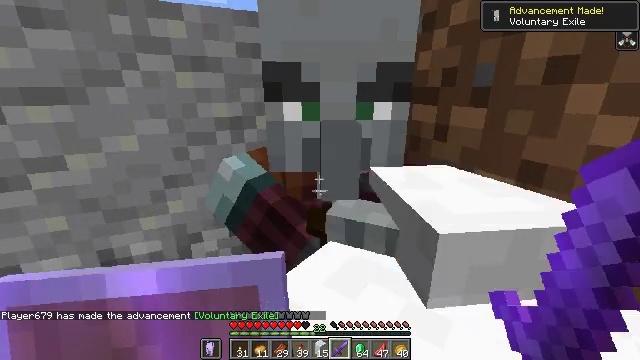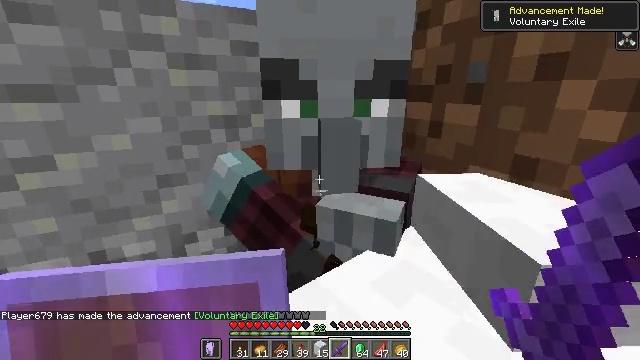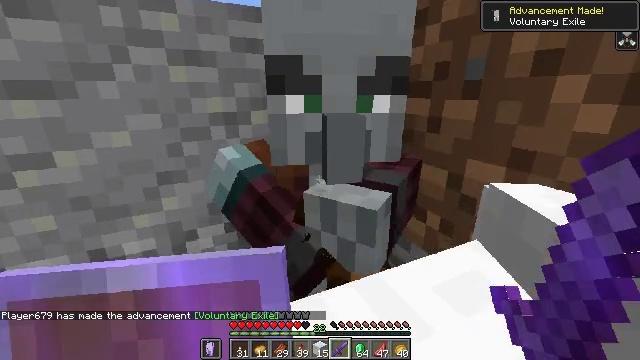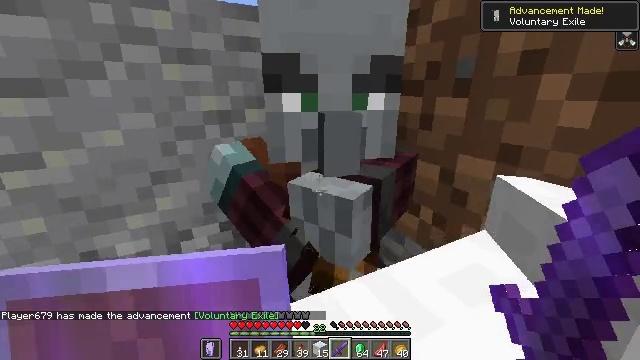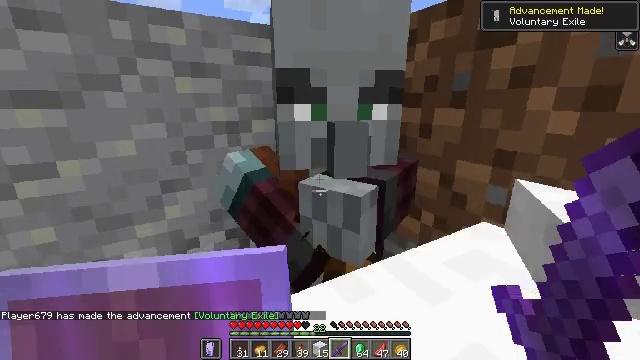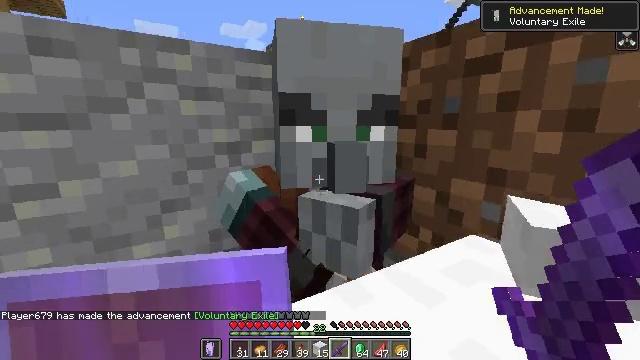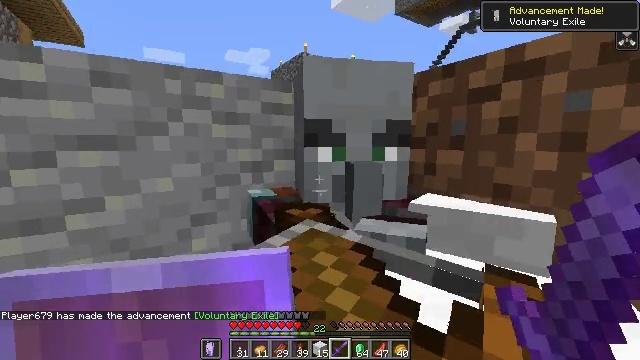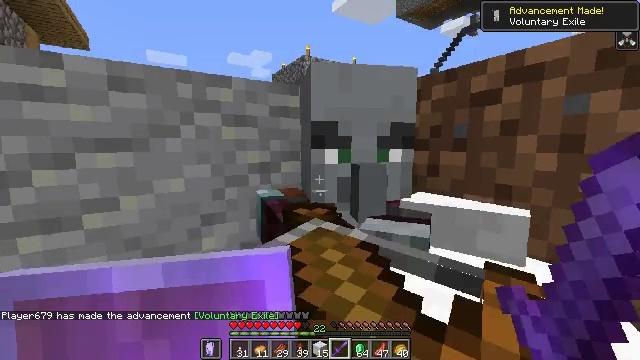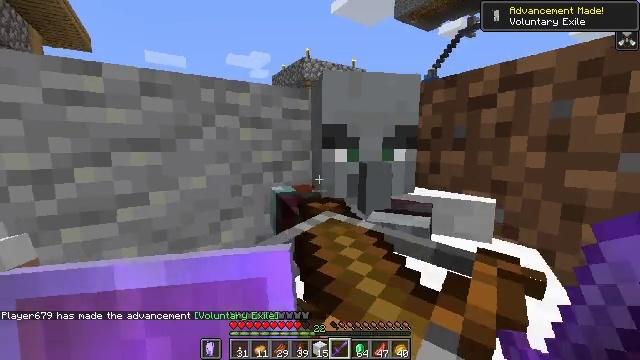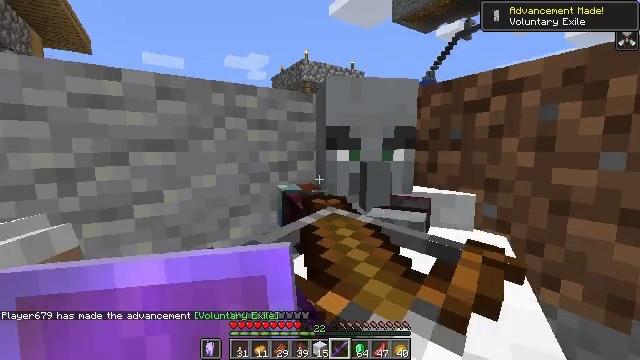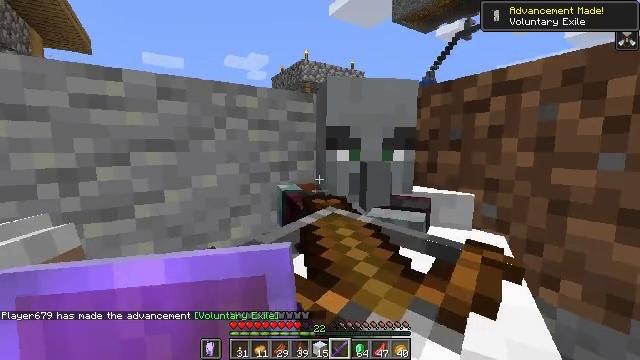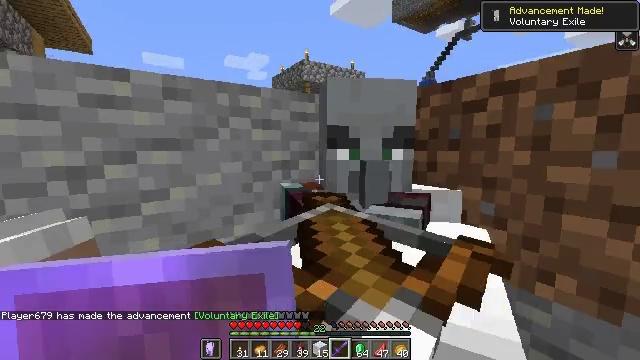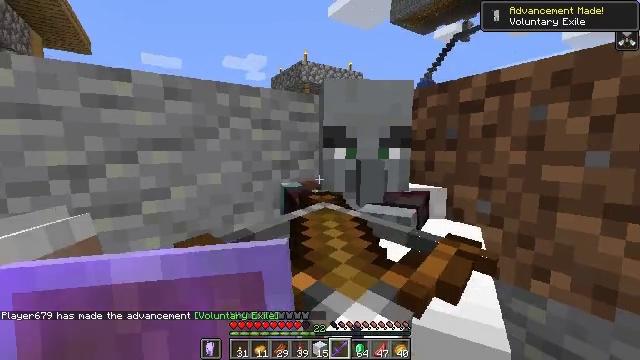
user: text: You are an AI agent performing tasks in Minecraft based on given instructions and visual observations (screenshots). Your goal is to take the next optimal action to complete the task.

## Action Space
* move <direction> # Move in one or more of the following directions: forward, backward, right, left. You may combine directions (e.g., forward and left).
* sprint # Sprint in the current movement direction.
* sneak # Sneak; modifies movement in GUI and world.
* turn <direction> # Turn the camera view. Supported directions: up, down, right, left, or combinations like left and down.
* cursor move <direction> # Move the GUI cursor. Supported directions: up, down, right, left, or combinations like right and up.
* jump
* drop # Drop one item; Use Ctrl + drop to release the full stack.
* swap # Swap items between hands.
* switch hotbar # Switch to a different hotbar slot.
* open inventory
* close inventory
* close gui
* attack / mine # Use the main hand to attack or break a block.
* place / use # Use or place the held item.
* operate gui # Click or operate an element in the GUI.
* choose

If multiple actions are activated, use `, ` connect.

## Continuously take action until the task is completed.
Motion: motion action
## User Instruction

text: Hunt a sheep.
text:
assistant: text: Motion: turn right
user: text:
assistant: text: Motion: turn right
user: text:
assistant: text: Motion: turn right
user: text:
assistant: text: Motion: turn right and up
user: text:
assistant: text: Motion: turn right and up
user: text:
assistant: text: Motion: turn up
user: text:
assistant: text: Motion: no_op
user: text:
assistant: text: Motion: attack / mine
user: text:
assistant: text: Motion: attack / mine
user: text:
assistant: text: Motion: no_op
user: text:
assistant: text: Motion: no_op
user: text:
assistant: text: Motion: no_op
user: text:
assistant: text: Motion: no_op